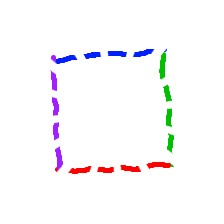
Shape: square